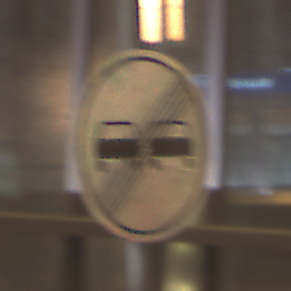
Verkehrszeichen: EndeUeberholverbot
Umgebung: Indoor, Urban
Tageszeit: NotSpecified
Wetter: NotSpecified
Licht: Artificial
Jahreszeit: NotSpecified
Kontrast: MediumContrast